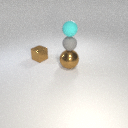
large brown metal sphere below small cyan rubber sphere